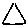
Label: triangle